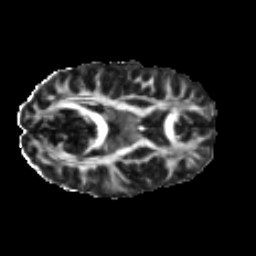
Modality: FA
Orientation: axial
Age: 32
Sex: female
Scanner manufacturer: ge
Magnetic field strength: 3 T
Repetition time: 7.8 s
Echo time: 0.0606 s